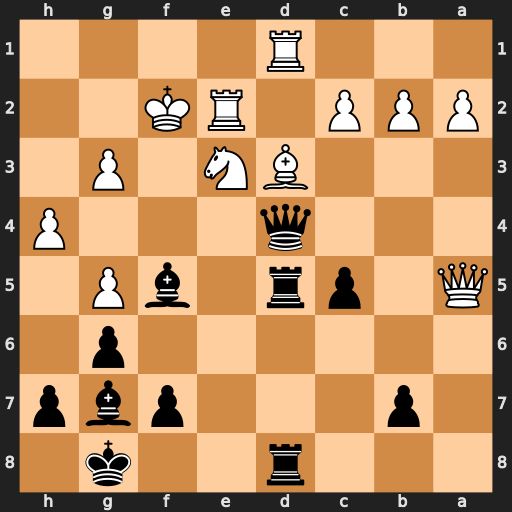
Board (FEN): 3r2k1/1p3pbp/6p1/Q1pr1bP1/3q3P/3BN1P1/PPP1RK2/3R4
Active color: b
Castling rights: -
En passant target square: -
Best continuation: c4 Qxd8+ Rxd8 Bxf5 Qb6 Rxd8+ Qxd8